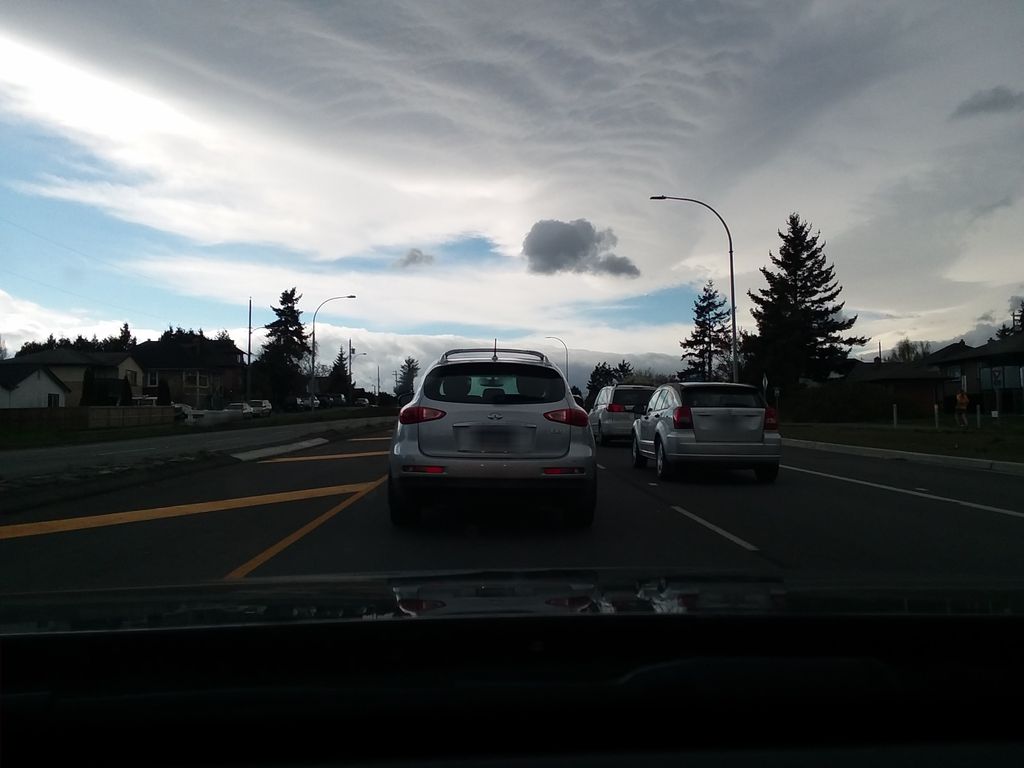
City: victoria